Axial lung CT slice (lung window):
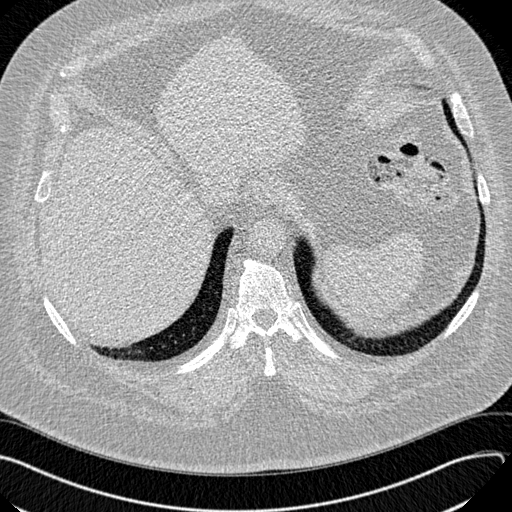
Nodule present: no